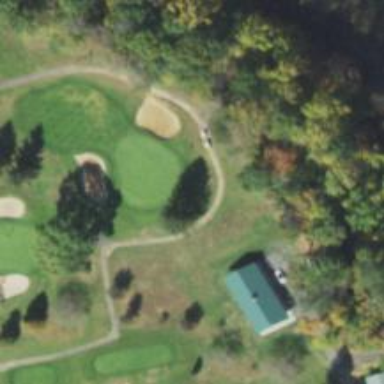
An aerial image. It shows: Golf hole.